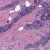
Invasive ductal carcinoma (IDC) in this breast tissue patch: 0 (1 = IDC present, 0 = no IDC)